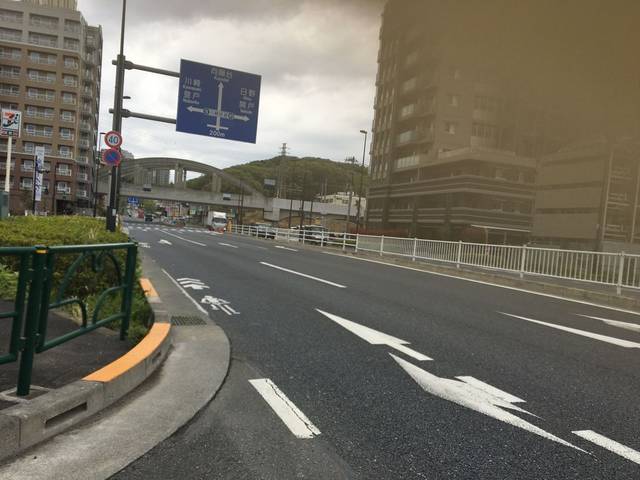
Region: Japan
Coordinates: 35.65, 139.488